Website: home-depot
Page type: customer-info-address
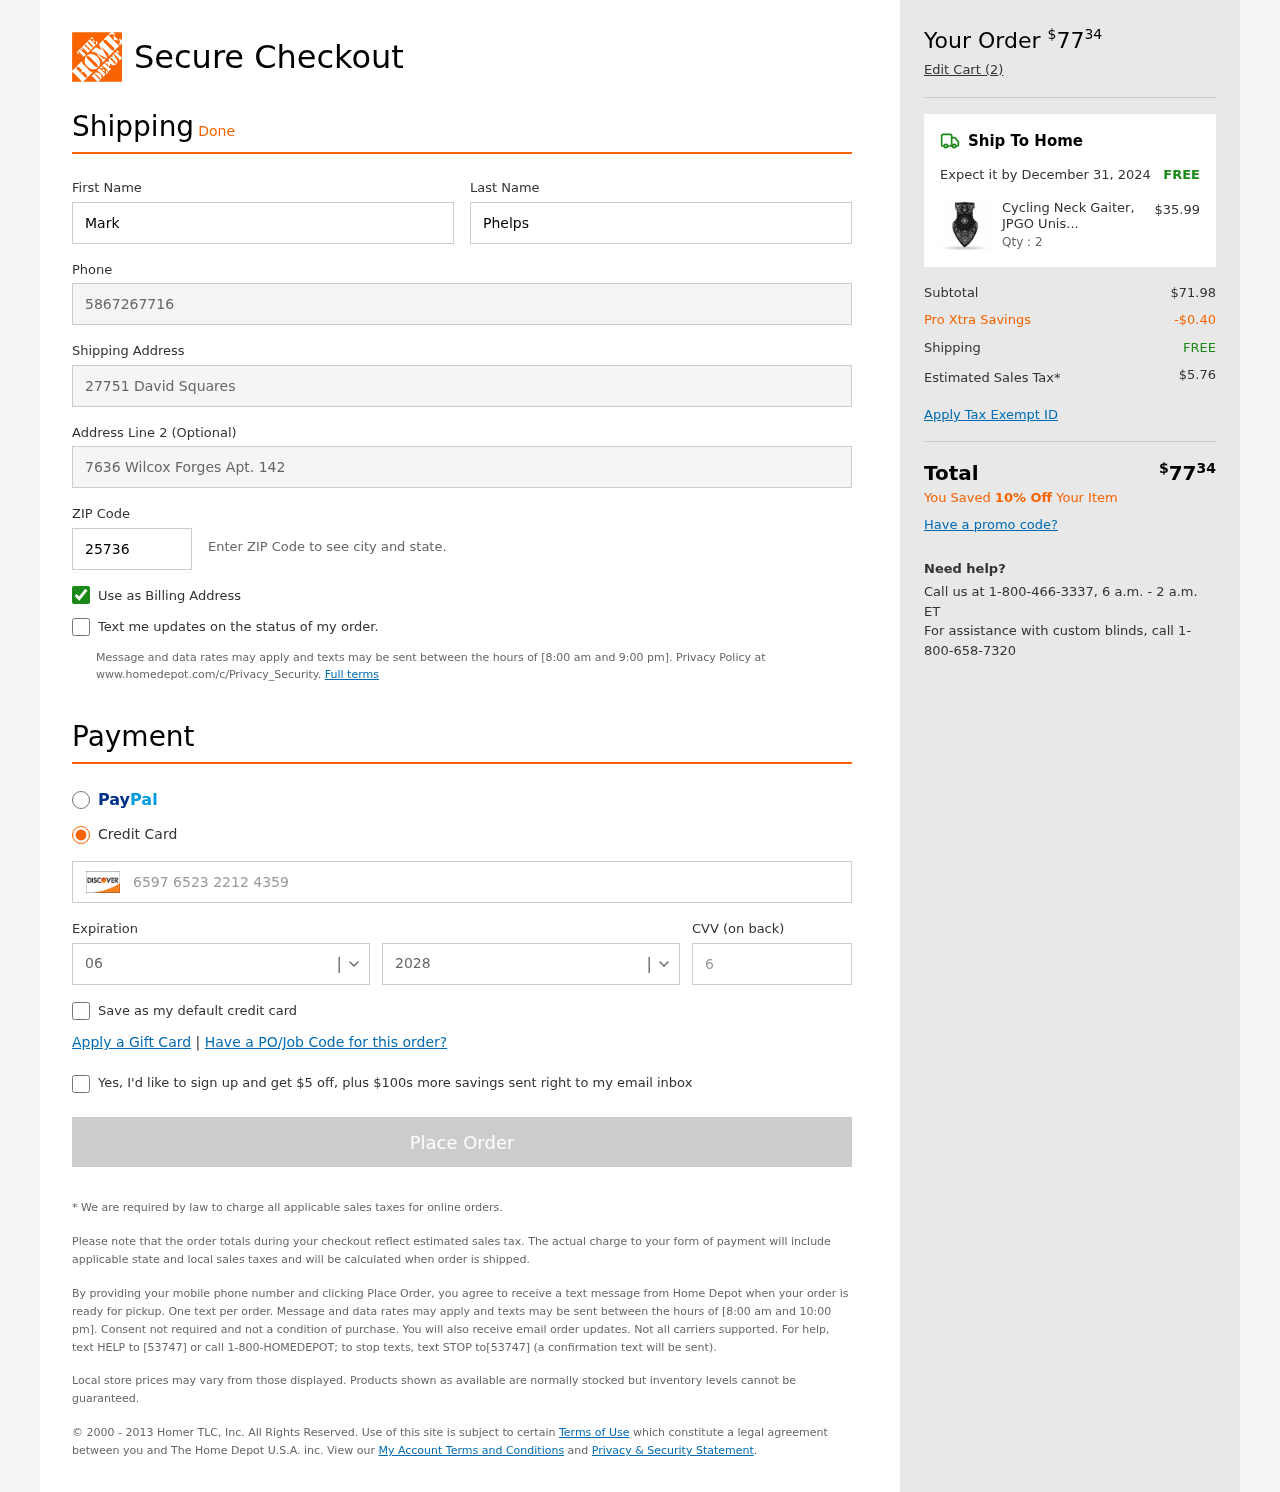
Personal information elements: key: PII_CARD_CVV
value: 681
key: PII_CARD_EXPIRY_MONTH
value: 06
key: PII_CARD_EXPIRY_YEAR
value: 28
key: PII_CARD_NUMBER
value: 6597 6523 2212 4359
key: PII_FIRSTNAME
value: Mark
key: PII_LASTNAME
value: Phelps
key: PII_PHONE
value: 5867267716
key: PII_POSTCODE
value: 25736
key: PII_STREET
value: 27751 David Squares
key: PII_STREET2
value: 7636 Wilcox Forges Apt. 142
Product elements: key: PRODUCT1_NAME
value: Cycling Neck Gaiter, JPGO Unisex Elastic Bandana Headband Cool Headwear Windproof Scarf, 1 Pack, Bla
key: PRODUCT1_PRICE
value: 35.99
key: PRODUCT1_QUANTITY
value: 2
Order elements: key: ORDER_TOTAL
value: $7734
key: ORDER_NUM_ITEMS
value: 2
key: ORDER_DELIVERY_DATE
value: December 31, 2024
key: ORDER_SHIPPING_COST
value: FREE
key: ORDER_SUBTOTAL
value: $71.98
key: ORDER_DISCOUNT
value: -$0.40
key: ORDER_SHIPPING_COST2
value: FREE
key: ORDER_TAX
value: $5.76
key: ORDER_TOTAL2
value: $7734
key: ORDER_SAVINGS_MESSAGE
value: You Saved 10% Off Your Item